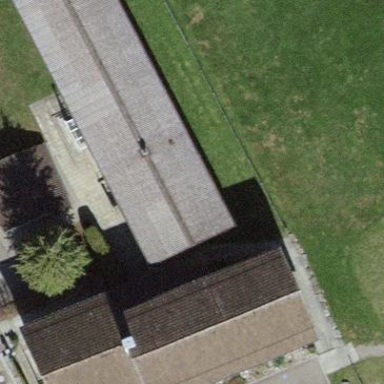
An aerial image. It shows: School building.